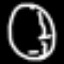
Label: clock